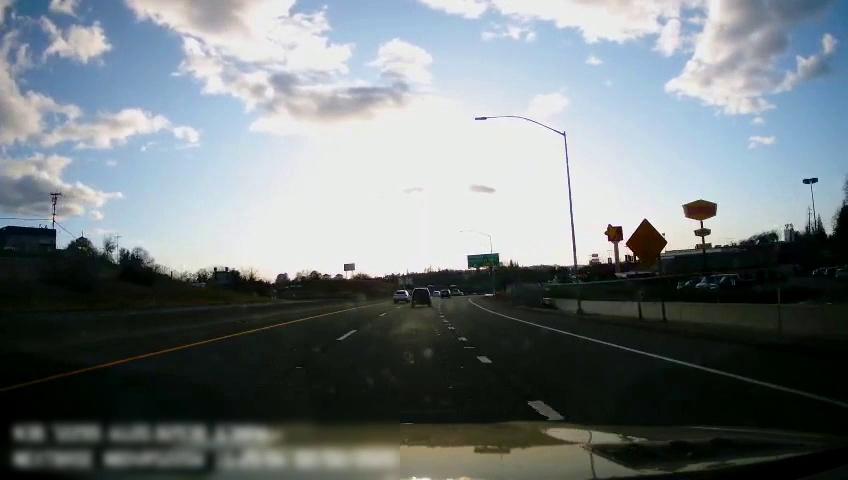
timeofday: Day
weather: Sunny
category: Drivable Space
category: Vehicles | SUV
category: Vehicles | SUV
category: Vehicles | Car
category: Lanes | Current Lane
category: Lanes | Alternate Lane
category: Lanes | Alternate Lane
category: Lanes | Current Lane
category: Traffic | Signs
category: Traffic | Signs